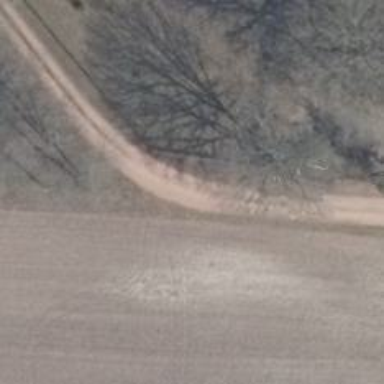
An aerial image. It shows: Track road with ground surface.